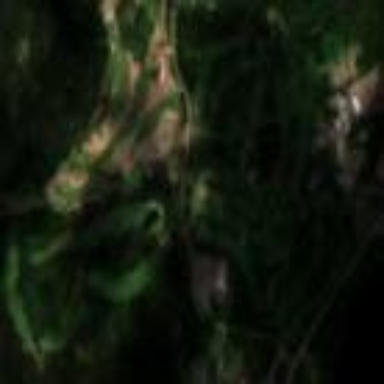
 place for golfing and leisure activities."